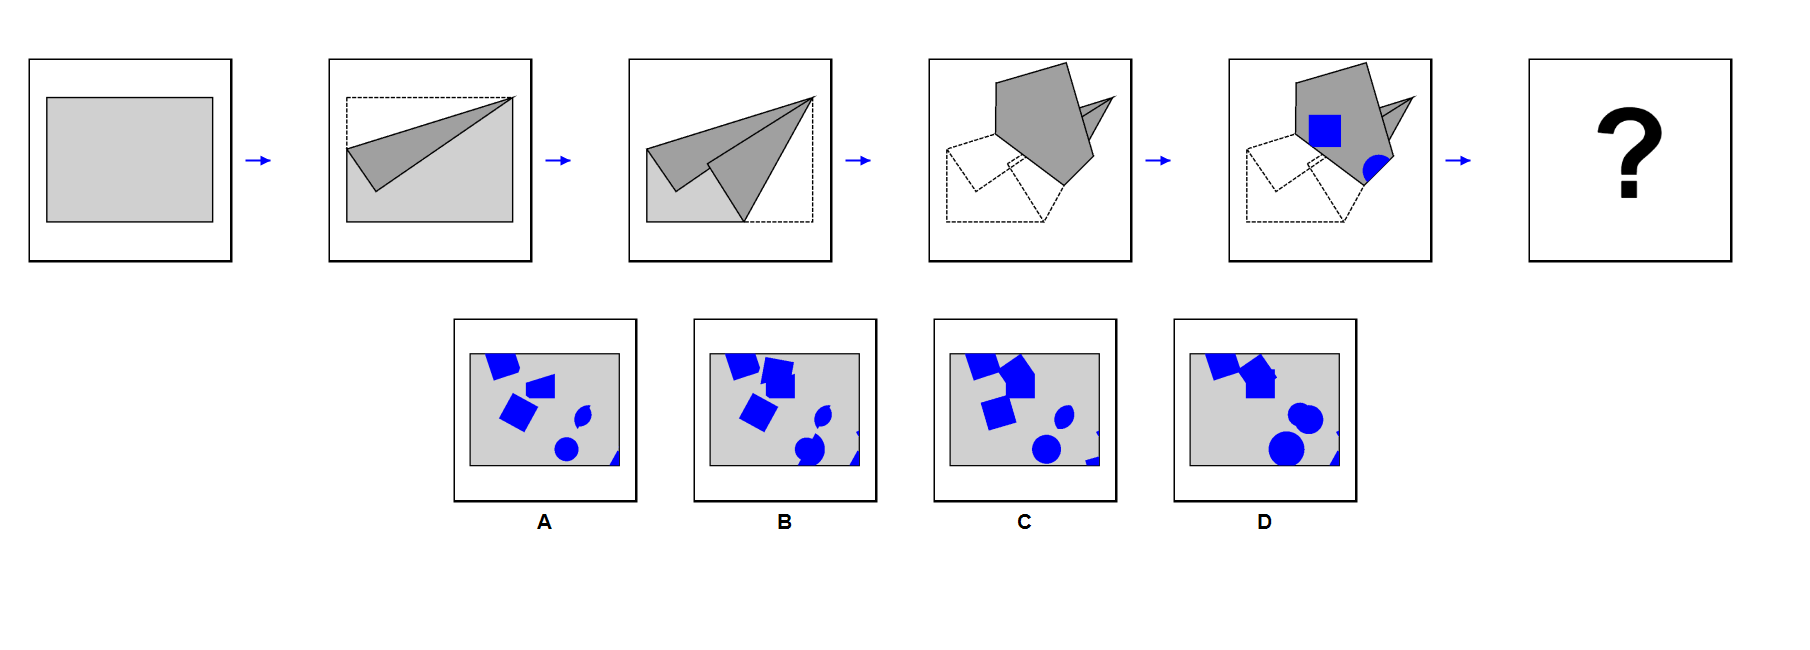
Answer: C